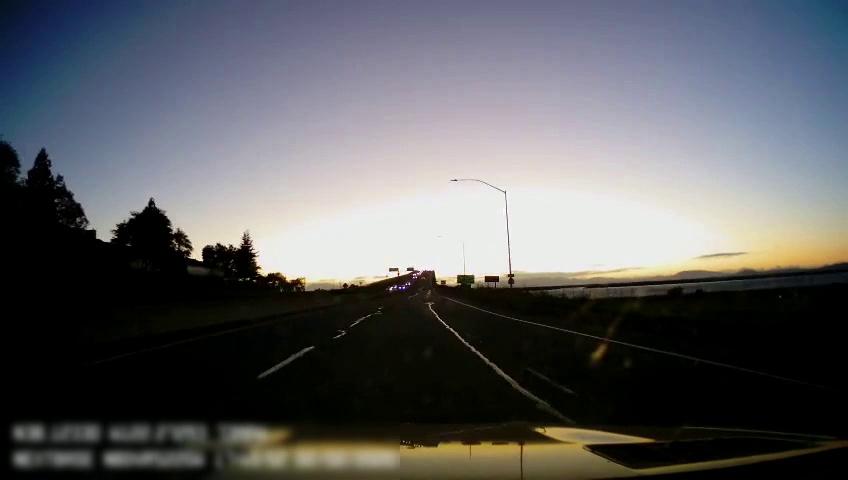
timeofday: Dusk/Dawn/Twilight
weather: Sunny
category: Drivable Space
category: Drivable Space
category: Lanes | Current Lane
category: Lanes | Current Lane
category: Lanes | Alternate Lane
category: Lanes | Alternate Lane
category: Lanes | Alternate Lane
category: Traffic | Signs